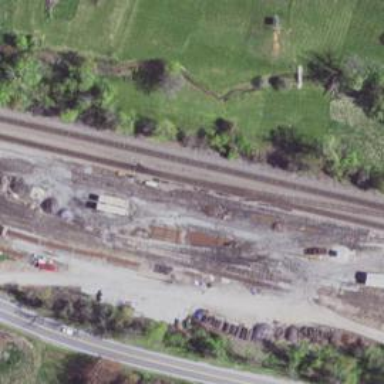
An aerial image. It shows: Railway crossover.